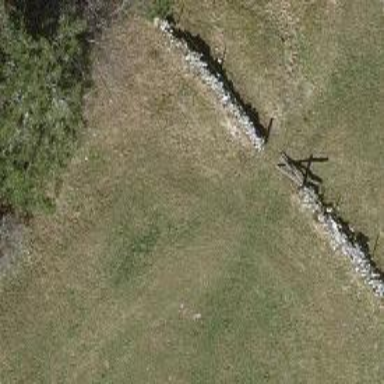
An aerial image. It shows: Dry stone wall barrier.